Field crop: maize
Growth stage: 1
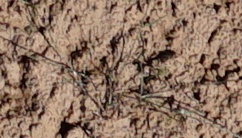
Species: lolium